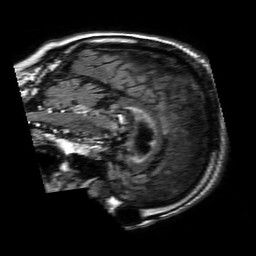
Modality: FLAIR
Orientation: sagittal
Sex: male
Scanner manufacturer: philips
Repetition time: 11 s
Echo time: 0.125 s